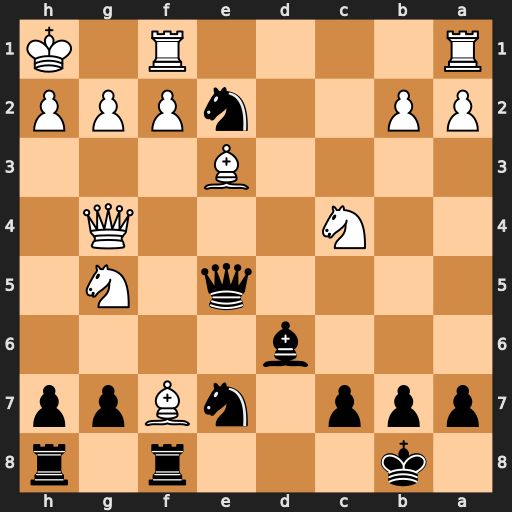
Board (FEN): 1k3r1r/ppp1nBpp/3b4/4q1N1/2N3Q1/4B3/PP2nPPP/R4R1K
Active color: b
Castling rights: -
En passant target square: -
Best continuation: Qxh2#